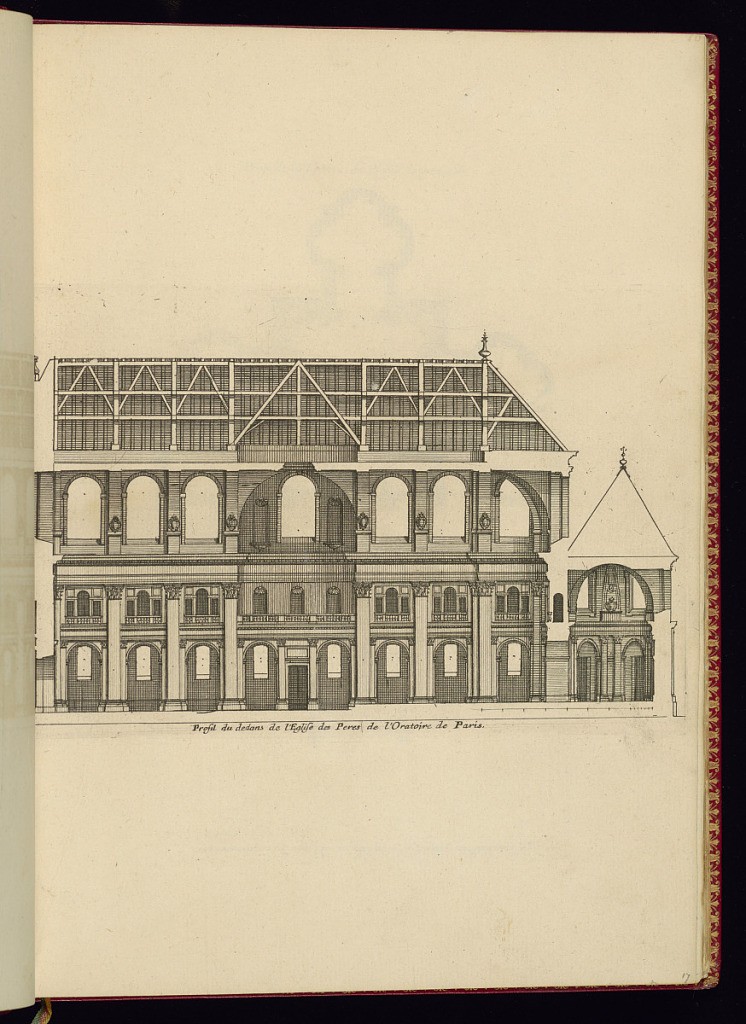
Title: Profil du dedans de l’Eglise des Peres de l’Oratoire de Paris
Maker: Jean Marot, French, 1619 - 1679
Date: ca.1635–ca.1660
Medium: Etching on laid paper
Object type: Print
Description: An architectural section of the interior of a church in Paris, featuring pilasters, capitals, windows, niches, vases, arches, and balustrades. A scale to the lower right. The plate is titled.